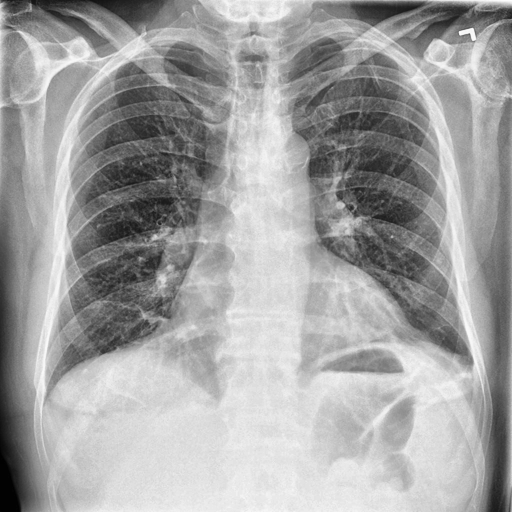
Finding: NORMAL